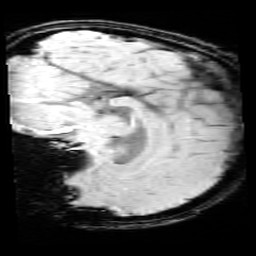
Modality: SWI
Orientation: sagittal
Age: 13
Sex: female
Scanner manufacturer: siemens
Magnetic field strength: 3 T
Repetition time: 0.027 s
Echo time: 0.02 s